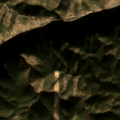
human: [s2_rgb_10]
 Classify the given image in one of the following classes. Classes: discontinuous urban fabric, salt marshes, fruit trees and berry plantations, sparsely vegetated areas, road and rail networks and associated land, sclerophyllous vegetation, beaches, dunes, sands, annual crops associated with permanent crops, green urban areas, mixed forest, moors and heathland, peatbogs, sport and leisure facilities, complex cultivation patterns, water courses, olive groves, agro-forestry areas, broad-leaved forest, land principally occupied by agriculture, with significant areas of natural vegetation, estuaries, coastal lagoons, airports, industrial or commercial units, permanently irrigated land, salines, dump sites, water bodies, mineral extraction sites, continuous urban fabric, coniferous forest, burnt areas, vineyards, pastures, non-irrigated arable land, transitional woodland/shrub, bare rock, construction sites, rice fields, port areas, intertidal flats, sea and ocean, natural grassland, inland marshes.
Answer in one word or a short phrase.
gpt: olive groves, broad-leaved forest, sclerophyllous vegetation, transitional woodland/shrub, water courses